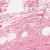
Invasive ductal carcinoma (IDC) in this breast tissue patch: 0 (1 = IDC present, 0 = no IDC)